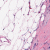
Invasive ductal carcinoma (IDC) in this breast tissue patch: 0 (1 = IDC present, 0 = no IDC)